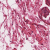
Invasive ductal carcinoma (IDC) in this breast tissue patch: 0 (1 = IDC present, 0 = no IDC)